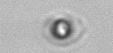
Label: nanoplankton_mix